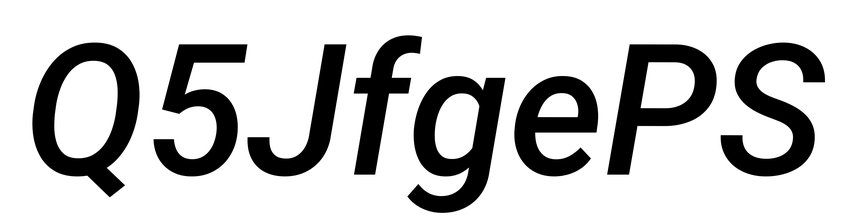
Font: Roboto-Italic_Medium_Italic